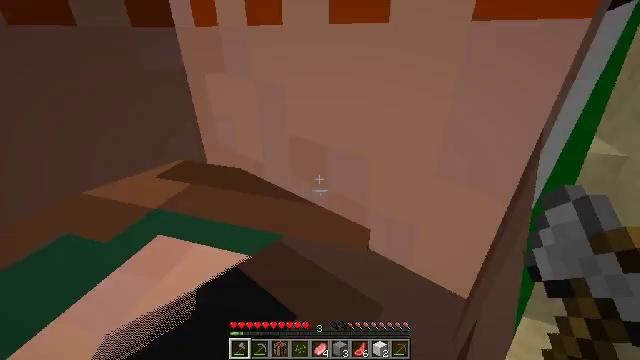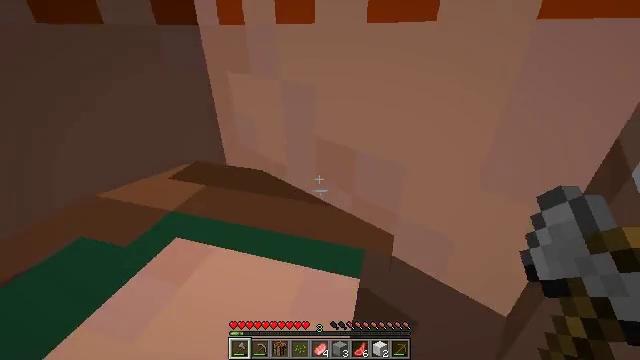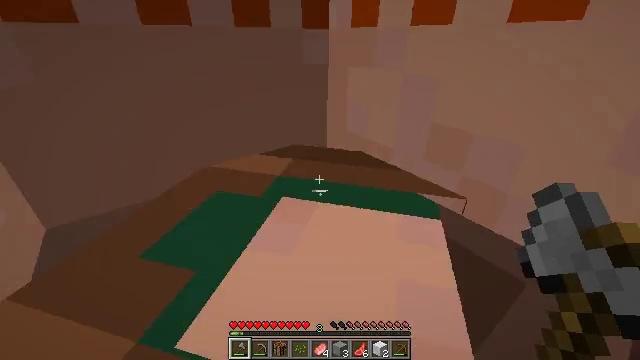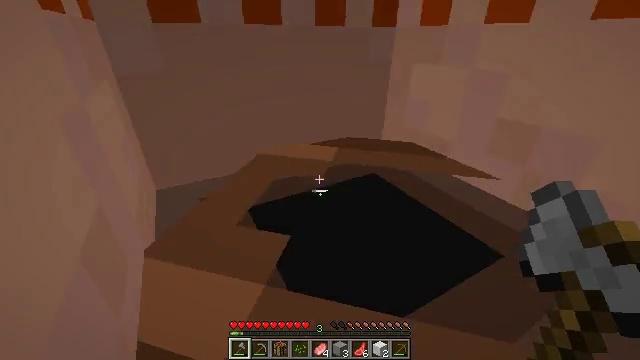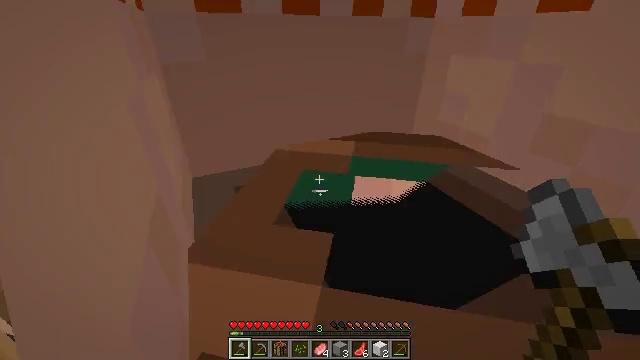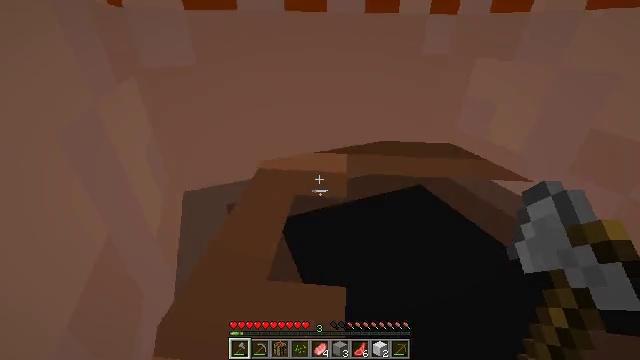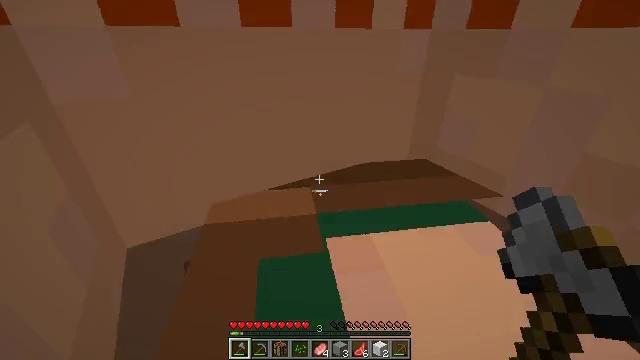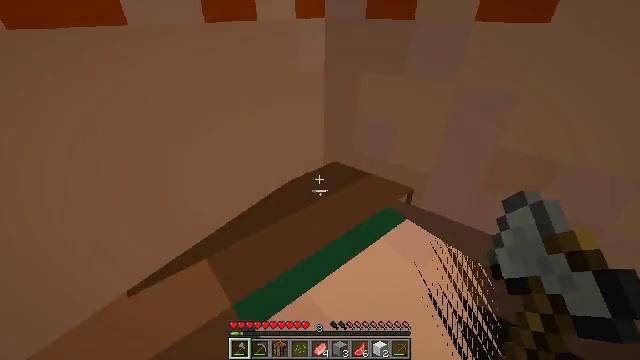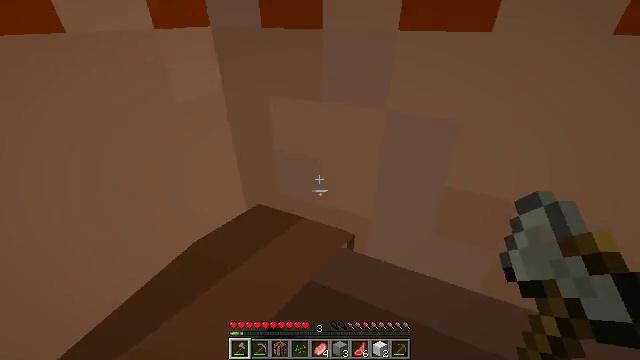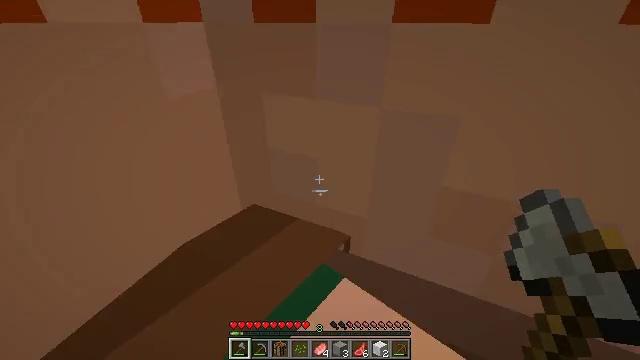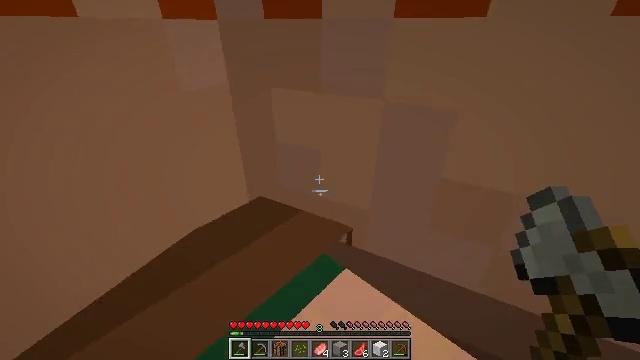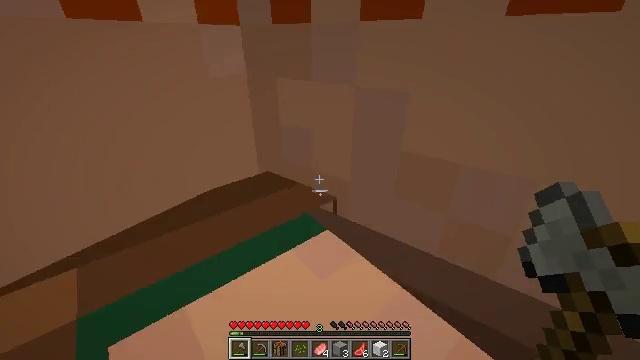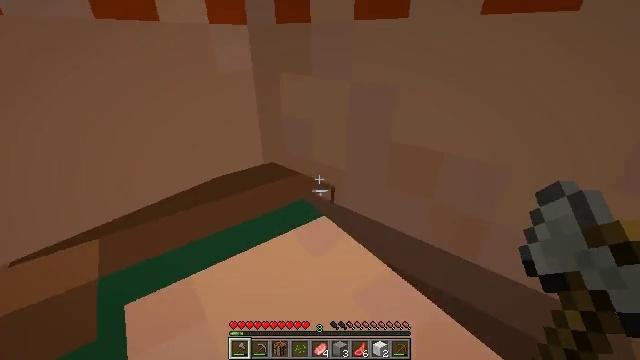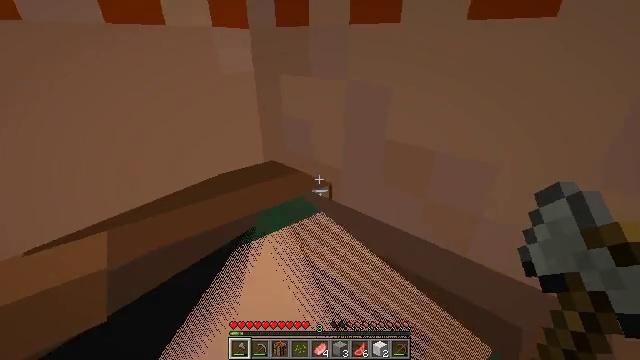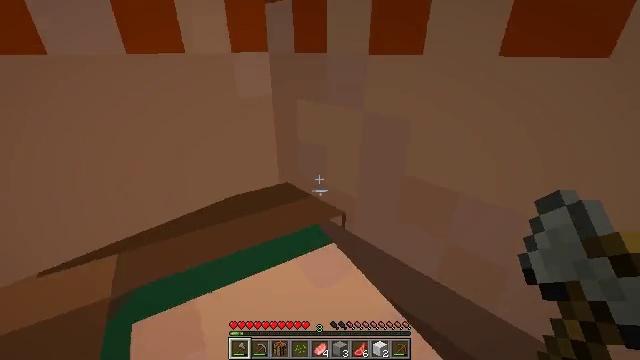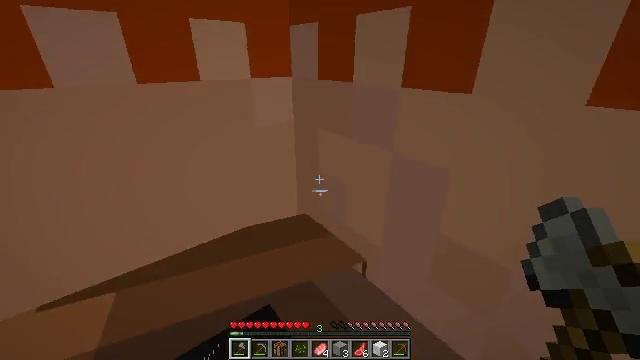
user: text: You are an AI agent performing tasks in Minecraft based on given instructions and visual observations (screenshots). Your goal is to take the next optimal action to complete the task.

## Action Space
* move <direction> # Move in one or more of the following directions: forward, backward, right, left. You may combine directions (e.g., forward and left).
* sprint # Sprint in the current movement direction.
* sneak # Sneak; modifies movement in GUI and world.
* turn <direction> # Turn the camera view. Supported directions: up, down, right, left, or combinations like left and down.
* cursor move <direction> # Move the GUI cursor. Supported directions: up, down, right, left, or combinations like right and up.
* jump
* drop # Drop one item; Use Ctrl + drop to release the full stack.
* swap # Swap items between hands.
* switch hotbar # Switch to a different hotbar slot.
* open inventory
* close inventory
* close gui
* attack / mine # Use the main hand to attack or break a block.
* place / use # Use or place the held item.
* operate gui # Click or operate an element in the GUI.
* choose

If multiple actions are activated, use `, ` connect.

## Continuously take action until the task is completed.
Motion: motion action
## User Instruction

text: Mine sand by the water.
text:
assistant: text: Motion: no_op
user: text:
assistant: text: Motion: turn up
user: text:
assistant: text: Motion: move forward
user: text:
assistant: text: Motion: move forward, turn right and down
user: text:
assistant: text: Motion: move forward, turn right
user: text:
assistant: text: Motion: move forward, turn right
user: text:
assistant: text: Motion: move forward and move right, turn right and down
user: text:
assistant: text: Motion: move forward and move right, turn right
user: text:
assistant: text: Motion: move forward and move right
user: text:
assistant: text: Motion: move forward and move right, turn left
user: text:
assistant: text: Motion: move forward and move right, turn left and up
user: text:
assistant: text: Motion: move forward and move right, turn left
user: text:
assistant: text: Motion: move forward
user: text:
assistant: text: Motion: move forward, turn left and up
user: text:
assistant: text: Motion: move forward, turn left and up
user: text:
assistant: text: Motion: move forward, turn left
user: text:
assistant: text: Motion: move forward
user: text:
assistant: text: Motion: move forward
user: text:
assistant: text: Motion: move forward
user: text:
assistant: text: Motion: move forward, turn right and down
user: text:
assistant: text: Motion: move forward, turn right and down
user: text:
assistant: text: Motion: move forward and move right, turn right
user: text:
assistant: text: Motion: move forward and move right
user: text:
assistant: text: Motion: move forward and move right, turn left and up
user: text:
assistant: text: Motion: move forward and move right, turn left and up
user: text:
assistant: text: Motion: move forward and move right, turn left and up
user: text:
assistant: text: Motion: move forward and move right, turn left and up
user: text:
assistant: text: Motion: move forward and move right
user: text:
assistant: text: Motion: move forward and move right, turn left and up
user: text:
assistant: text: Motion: move forward and move right